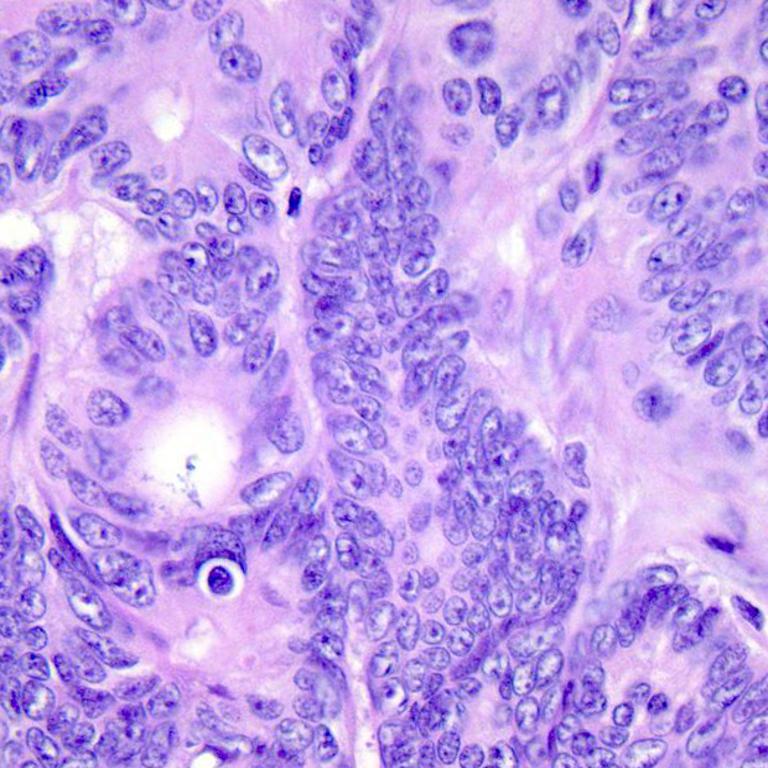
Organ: colon
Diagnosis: adenocarcinomas